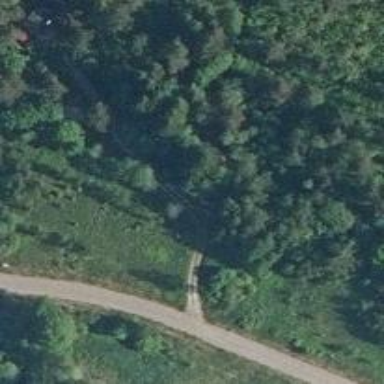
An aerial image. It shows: Driveway.